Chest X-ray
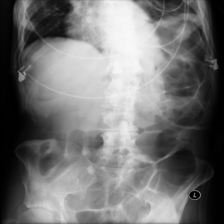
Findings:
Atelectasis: negative
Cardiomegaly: negative
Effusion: negative
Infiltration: negative
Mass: negative
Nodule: negative
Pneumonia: negative
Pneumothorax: negative
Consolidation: negative
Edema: negative
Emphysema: negative
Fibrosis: negative
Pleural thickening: negative
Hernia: negative